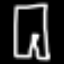
Label: pants